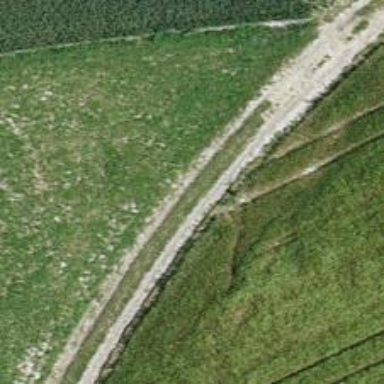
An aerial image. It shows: Grassy track.